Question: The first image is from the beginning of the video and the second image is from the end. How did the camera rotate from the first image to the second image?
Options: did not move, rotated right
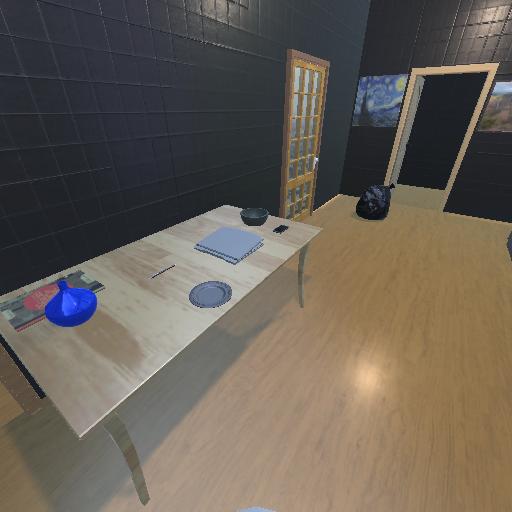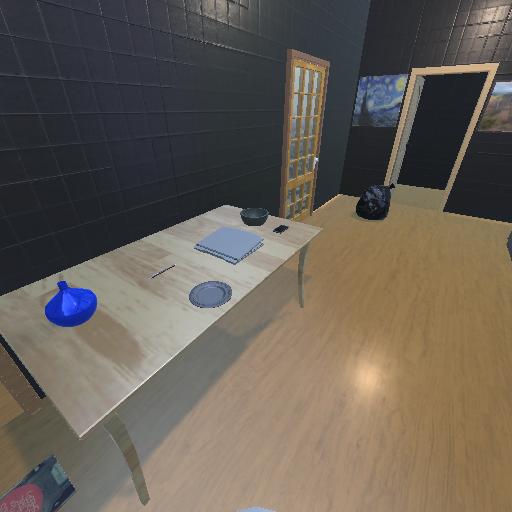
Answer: did not move